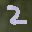
Label: 2